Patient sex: M
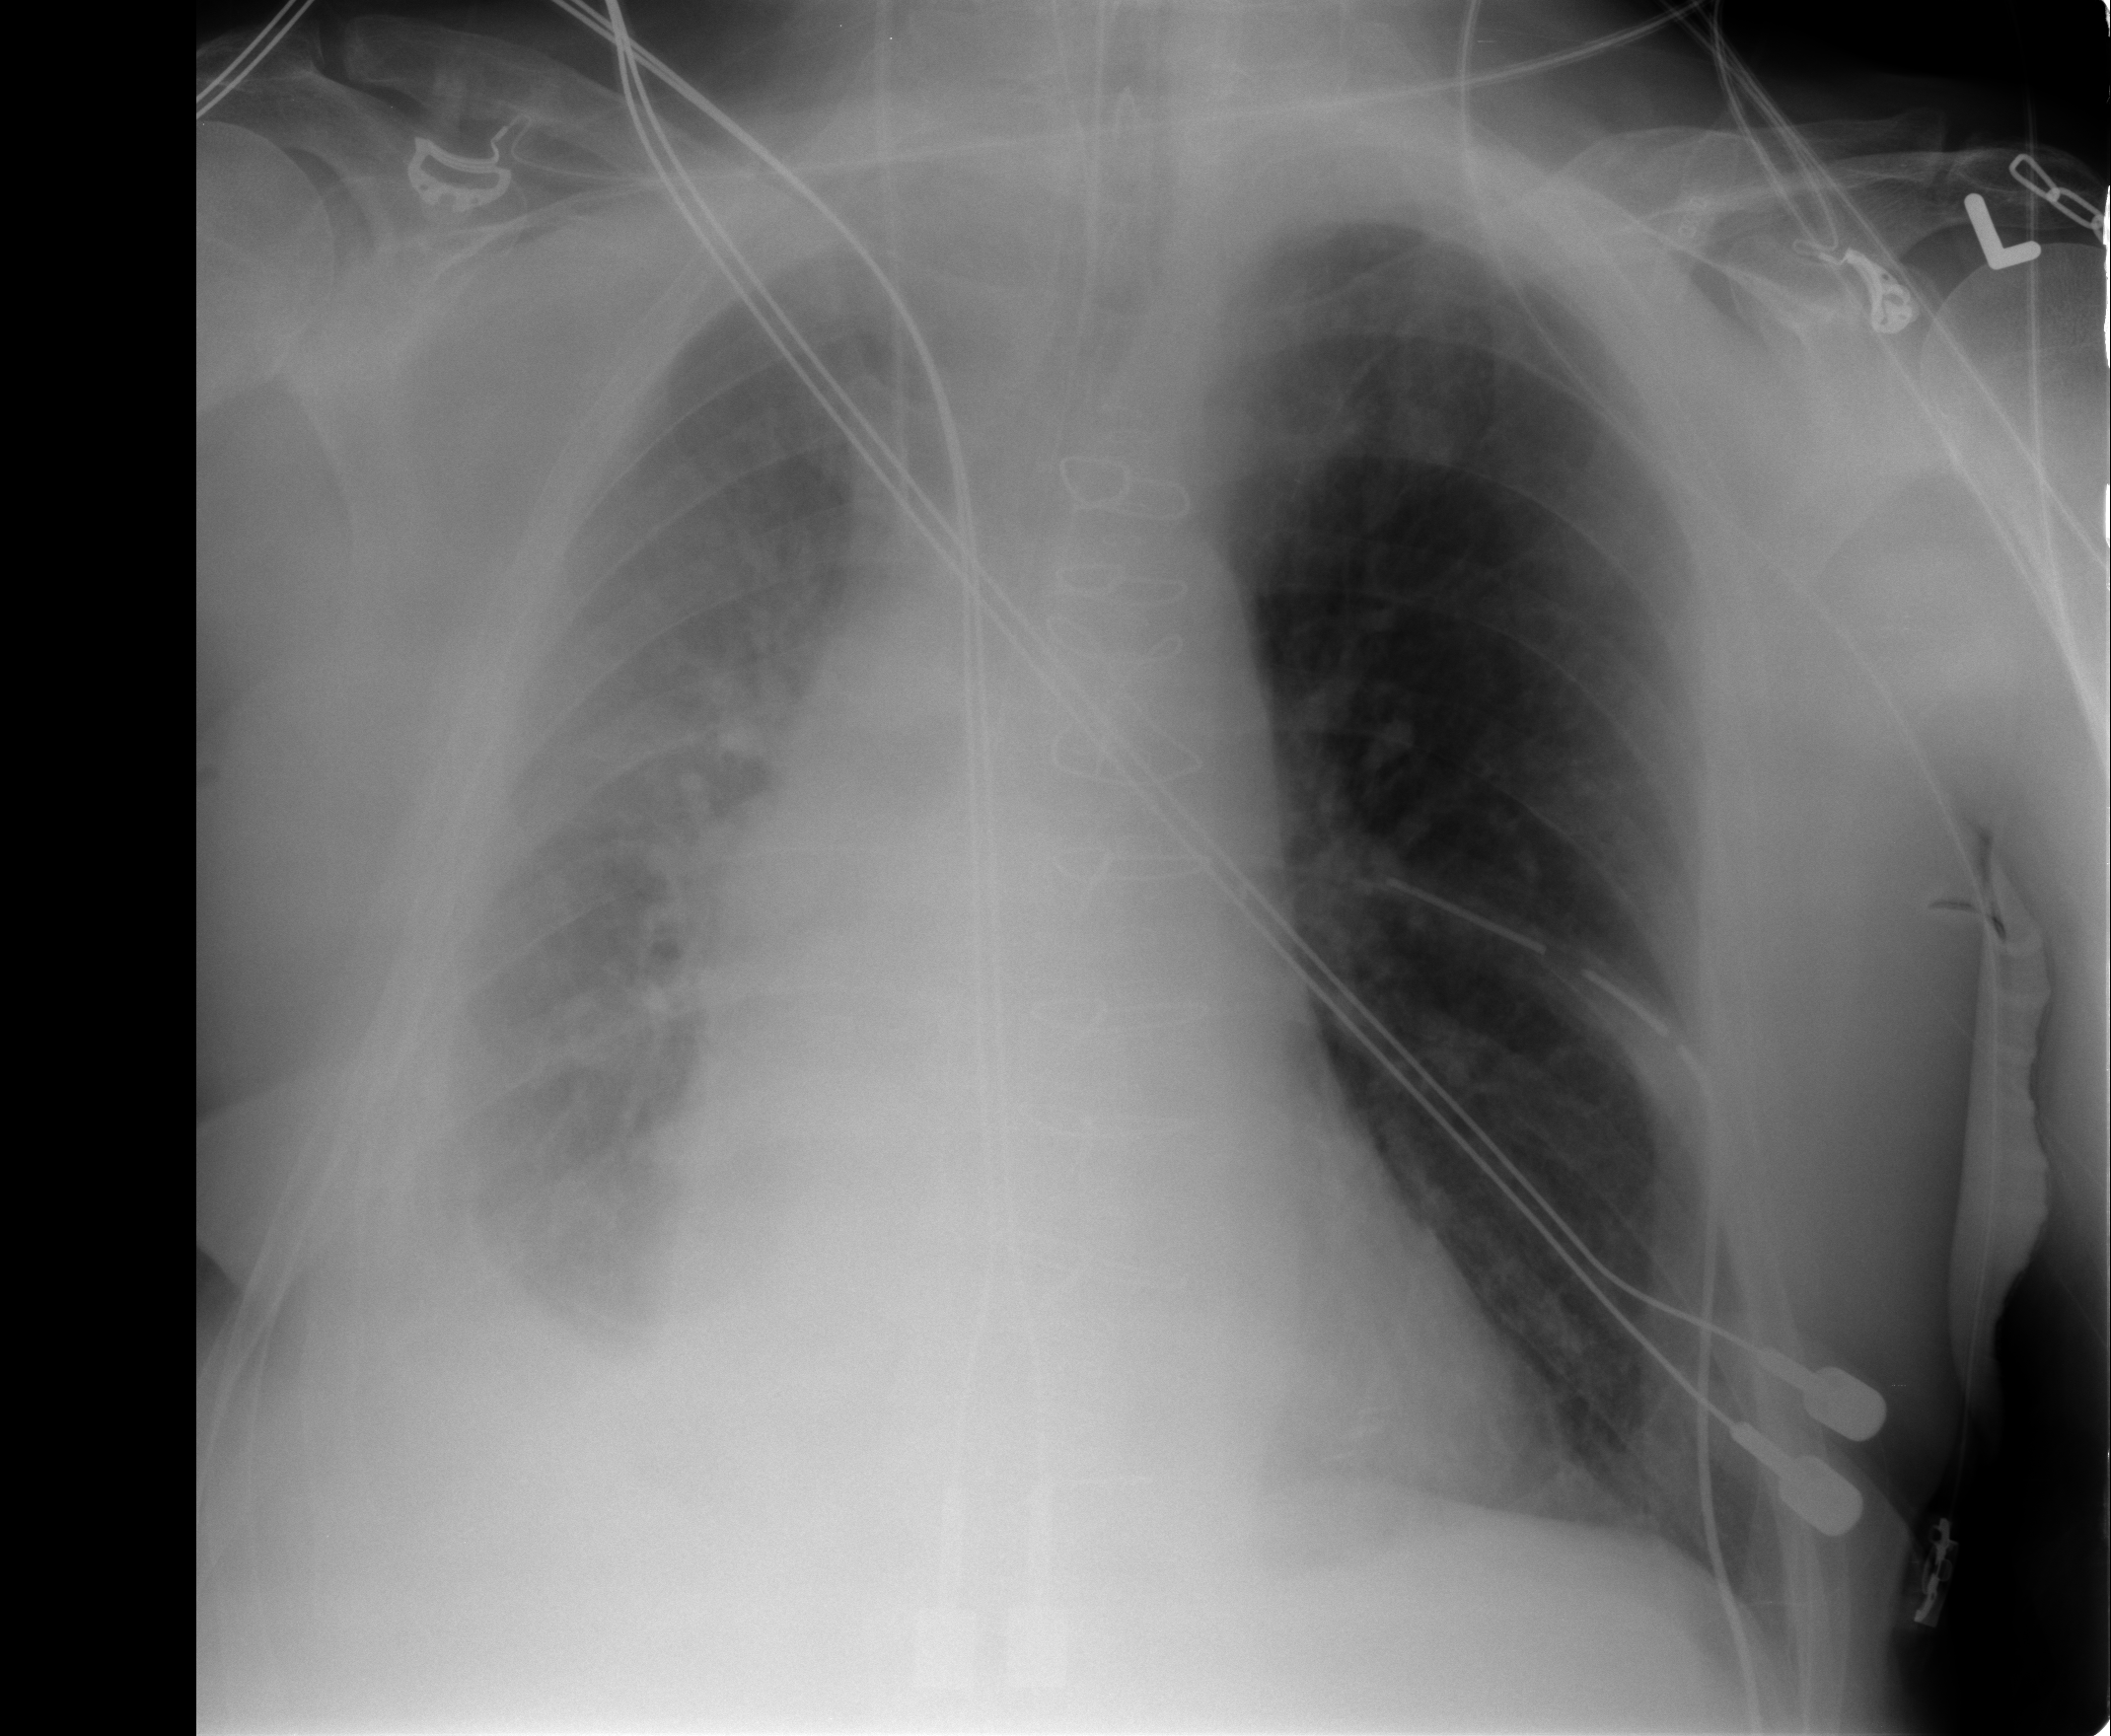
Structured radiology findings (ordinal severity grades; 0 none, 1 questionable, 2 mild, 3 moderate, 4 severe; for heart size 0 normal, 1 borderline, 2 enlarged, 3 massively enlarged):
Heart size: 1
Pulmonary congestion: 1
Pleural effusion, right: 2
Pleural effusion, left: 0
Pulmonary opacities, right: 2
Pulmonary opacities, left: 0
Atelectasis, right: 2
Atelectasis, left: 1